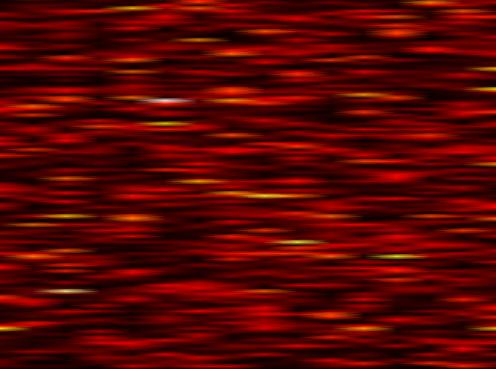
Label: UFMC